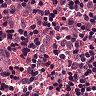
Metastatic tissue present: yes